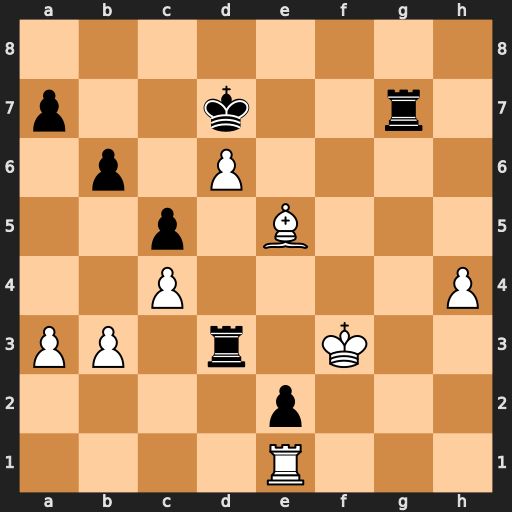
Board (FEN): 8/p2k2r1/1p1P4/2p1B3/2P4P/PP1r1K2/4p3/4R3
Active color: w
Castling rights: -
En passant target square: -
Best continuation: Kxe2 Rh3 Bxg7